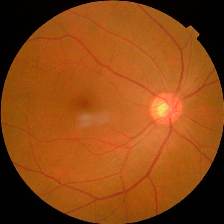
Diabetic retinopathy grade: No DR